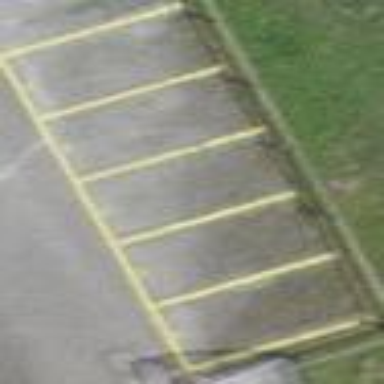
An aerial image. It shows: Parking area with surface.